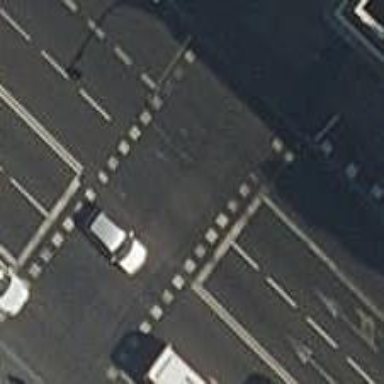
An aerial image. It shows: Kerb serving as barrier.